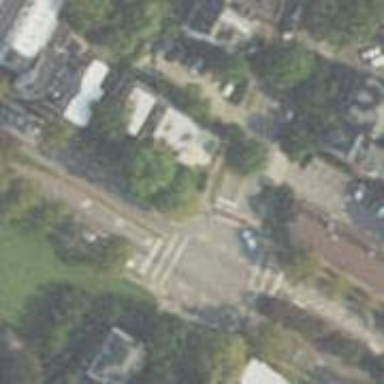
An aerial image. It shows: Pedestrian crossing with zebra markings on footway.